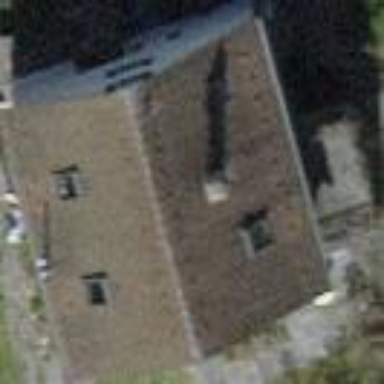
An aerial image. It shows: Building with tiled roof.